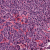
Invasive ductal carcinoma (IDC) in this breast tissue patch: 1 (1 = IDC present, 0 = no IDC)